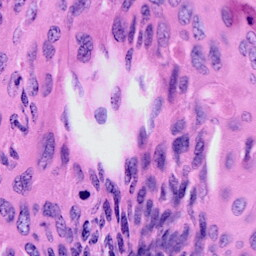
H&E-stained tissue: Cervix